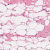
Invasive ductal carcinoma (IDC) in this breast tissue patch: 0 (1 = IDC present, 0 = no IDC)